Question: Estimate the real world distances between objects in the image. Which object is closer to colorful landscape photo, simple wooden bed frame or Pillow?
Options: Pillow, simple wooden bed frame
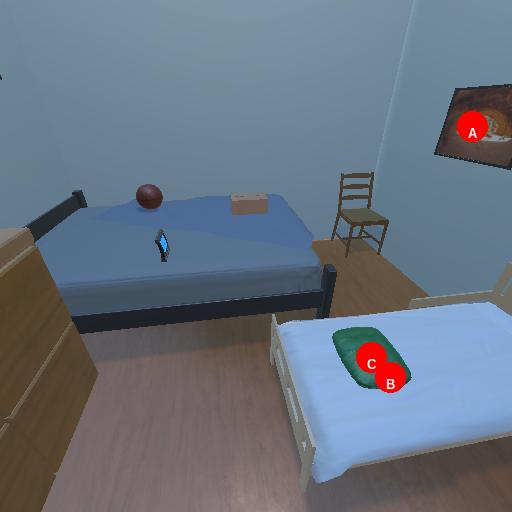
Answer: Pillow